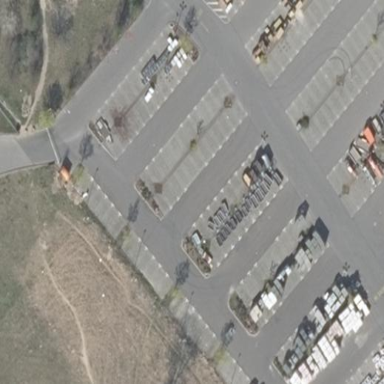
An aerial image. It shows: Parking area with surface.